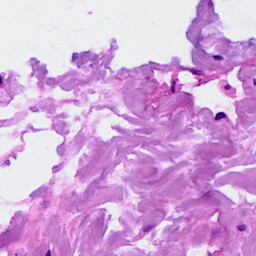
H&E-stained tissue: Breast